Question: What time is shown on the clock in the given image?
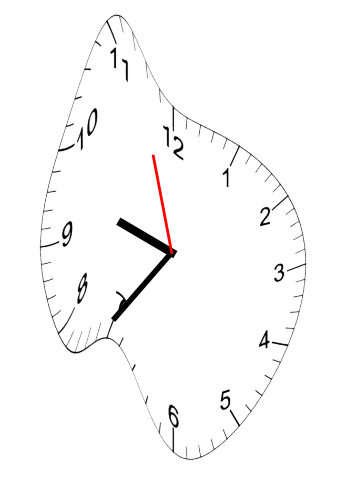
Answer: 09:35:57